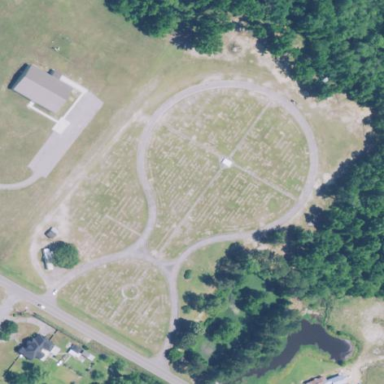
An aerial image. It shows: Cemetery.